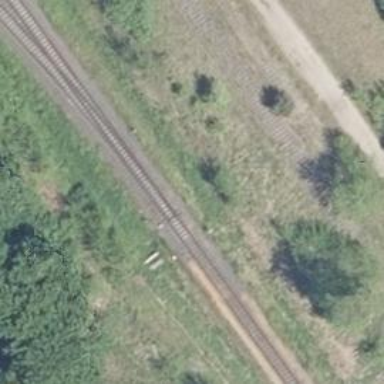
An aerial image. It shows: Railway switch with the turnout side on the left.